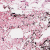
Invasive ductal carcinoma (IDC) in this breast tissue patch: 0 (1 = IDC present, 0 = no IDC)